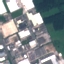
Land use / land cover: Industrial